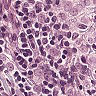
Metastatic tissue present: yes